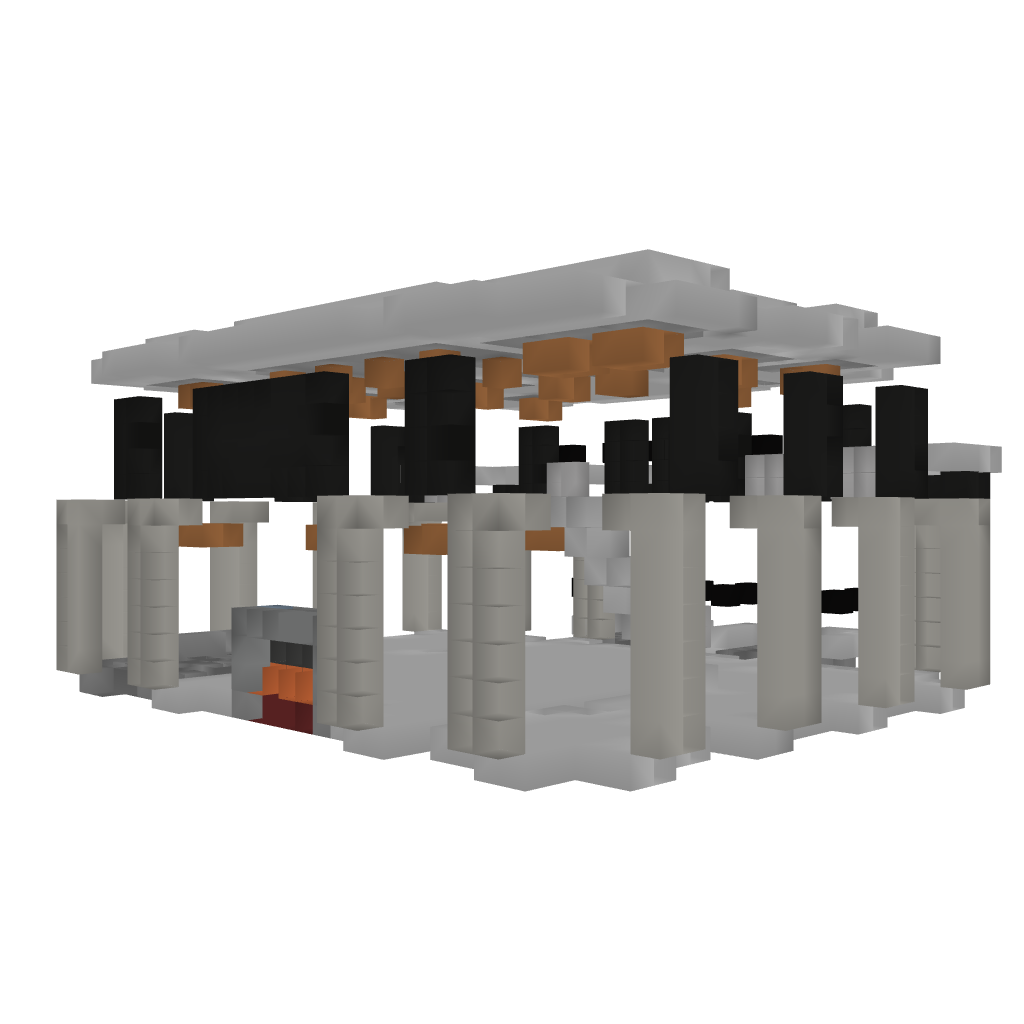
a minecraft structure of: MCSuire's Big House